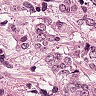
Metastatic tissue present: yes